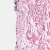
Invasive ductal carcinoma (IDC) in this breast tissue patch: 0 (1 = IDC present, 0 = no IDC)